Aerial crown-view tile of a tropical tree (Barro Colorado Island, Panama), acquired 20250715:
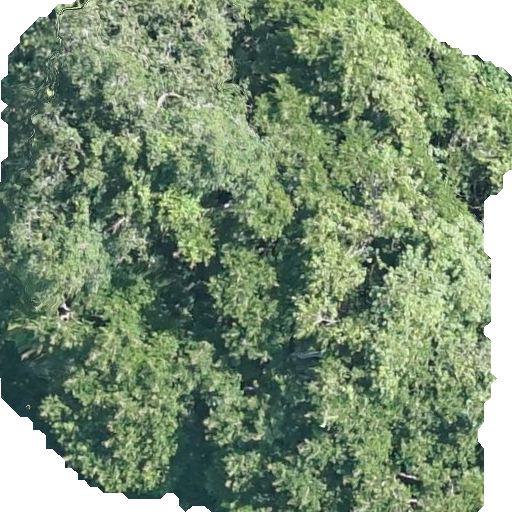
Species: Hymenaea courbaril
GBIF accepted scientific name: Hymenaea courbaril
Crown area: 393.84 m²